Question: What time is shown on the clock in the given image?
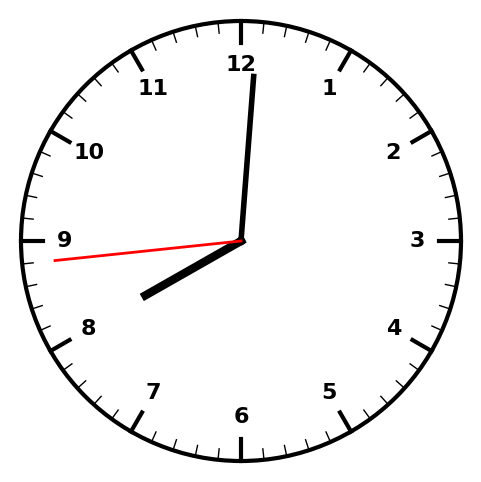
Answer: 08:00:44